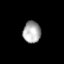
Tissue: lung
Cell type: Epithelial cells
Senescence score: 0.2343
Nuclear area (px): 376
Mean DAPI intensity: 170.843